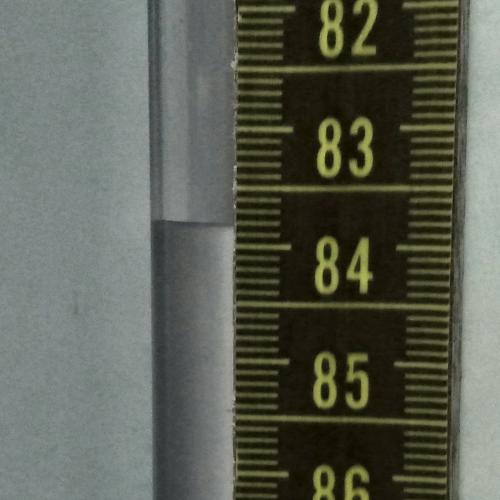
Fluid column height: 83.8 cm